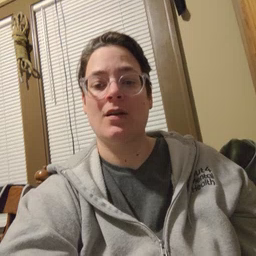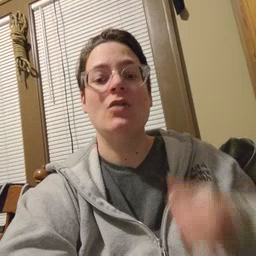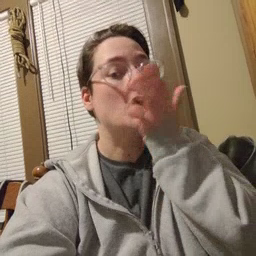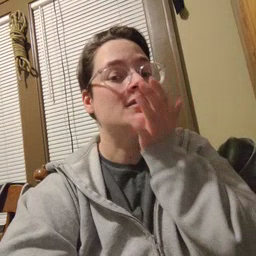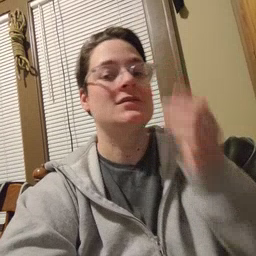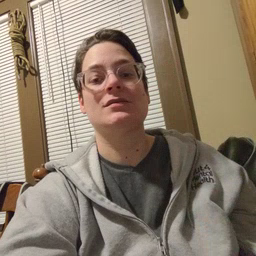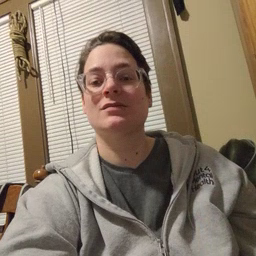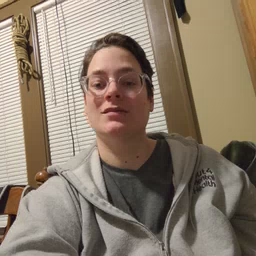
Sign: grass